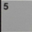
Piece: xx